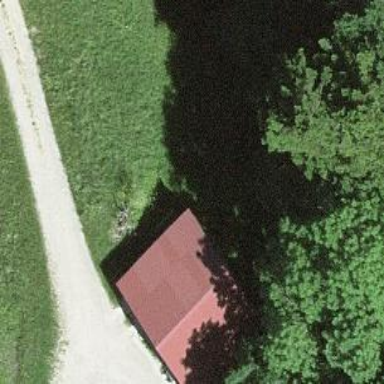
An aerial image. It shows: Shed building.